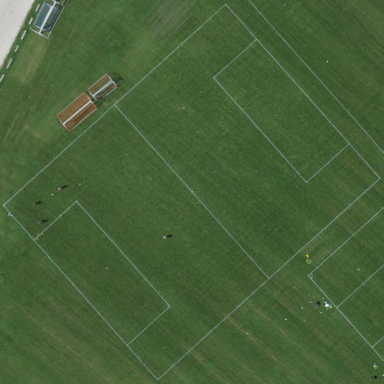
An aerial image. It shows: Grass pitch used for soccer.